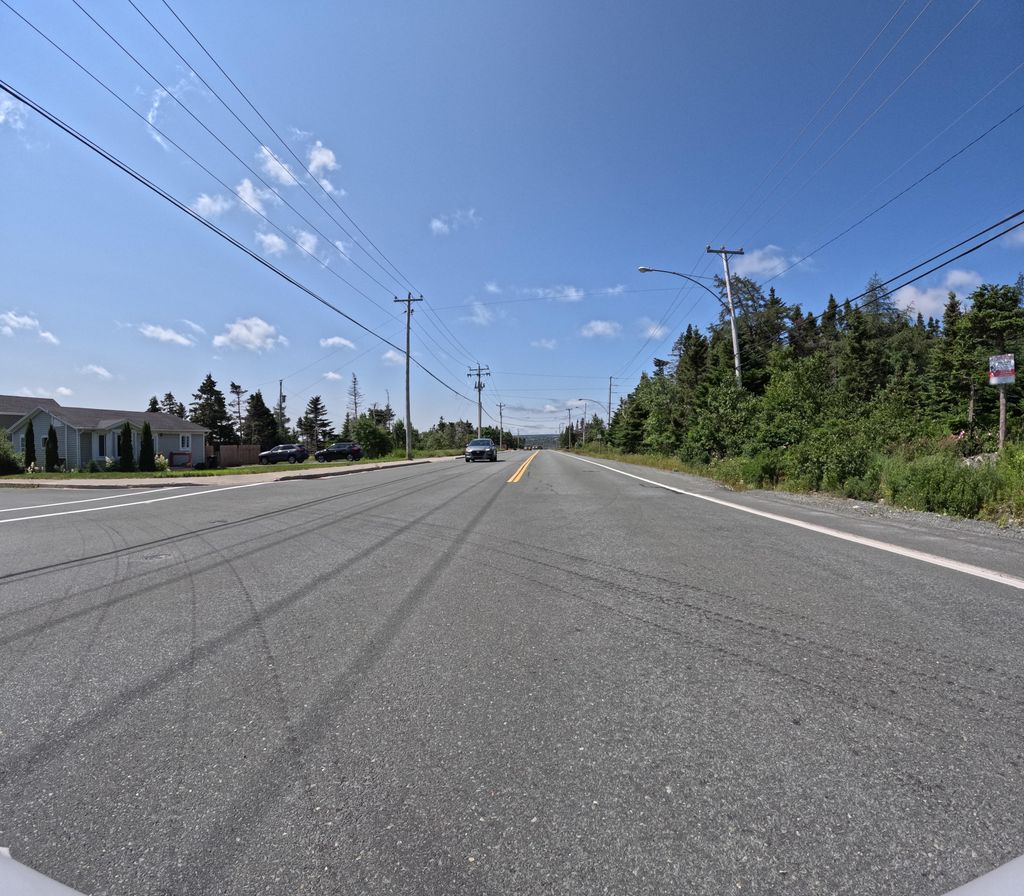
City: st_johns